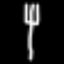
Label: fork